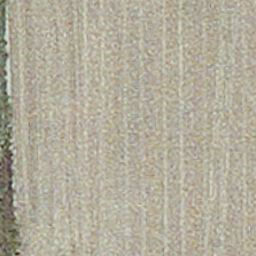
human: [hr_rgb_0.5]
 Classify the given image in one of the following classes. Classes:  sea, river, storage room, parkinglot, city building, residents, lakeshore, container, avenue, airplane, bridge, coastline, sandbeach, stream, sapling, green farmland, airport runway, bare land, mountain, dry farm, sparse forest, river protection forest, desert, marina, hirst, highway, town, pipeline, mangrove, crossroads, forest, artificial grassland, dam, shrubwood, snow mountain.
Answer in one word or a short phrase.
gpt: dry farm